Question: Can anyone help me please figure out how to modify this image in a wordpress plugin?

I'm not trying to make it so it's a user set option, just different than the default with a pre-defined logo I have selected.
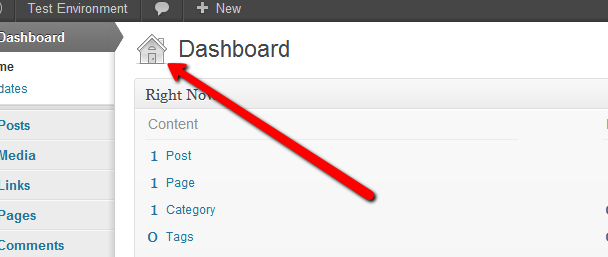
Answer: If you looked at the HTML you would have seen it is a <URL>.
So it can be overrulled with your own css sprite.
To add css to the wp-admin use <URL>
questions? ask.